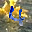
Label: 4